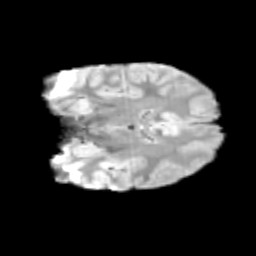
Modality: T2w
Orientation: coronal
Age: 12
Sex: female
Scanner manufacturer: siemens
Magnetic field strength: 3 T
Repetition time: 3.8 s
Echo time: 0.07 s